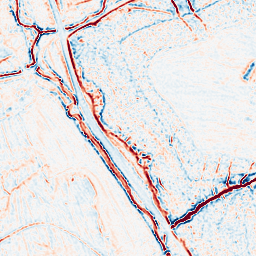
Category: multiscale
Decomposition family: log
Decomposition parameters: sigma: 1
Upsampling method: cubic_catmull_rom
Upsampling parameters: scale: 8
Upsampling scale: 8